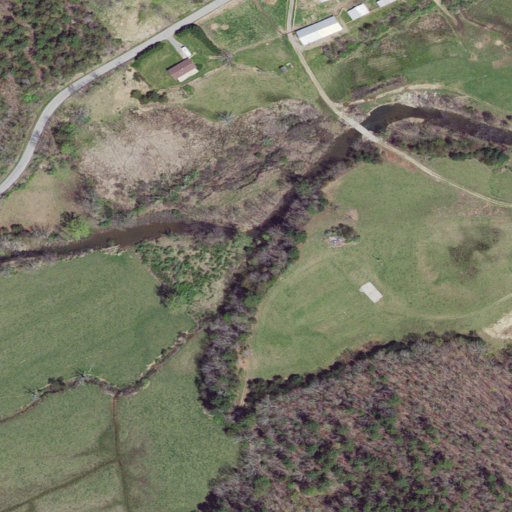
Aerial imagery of valley in Virginia named Silver Mine Hollow containing pasture, mixed forest, open development, deciduous forest, low intensity development, medium intensity development, and evergreen forest